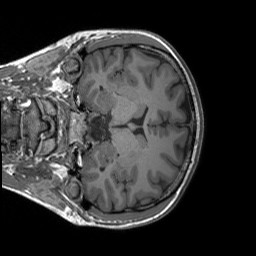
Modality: T1w
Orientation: coronal